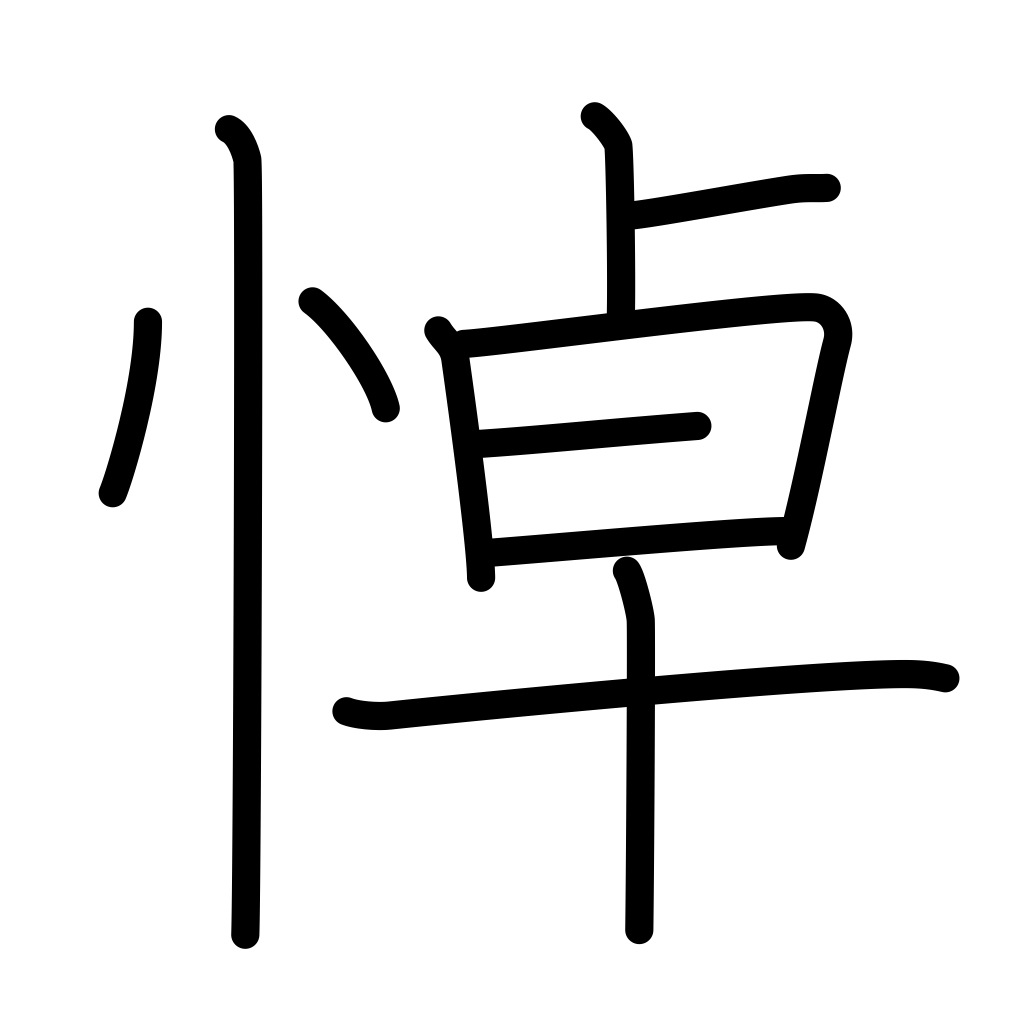
Meaning: lament, grieve over